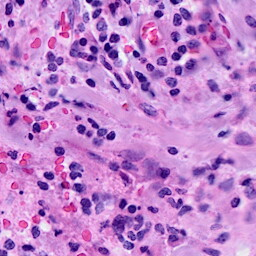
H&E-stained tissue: Breast